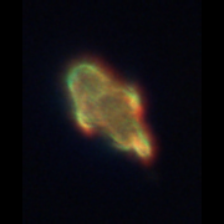
Taxon: Akashiwo
Group: Dinoflagellates